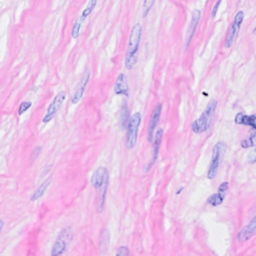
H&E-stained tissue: Breast